Question: Count the number of objects in the diagram.
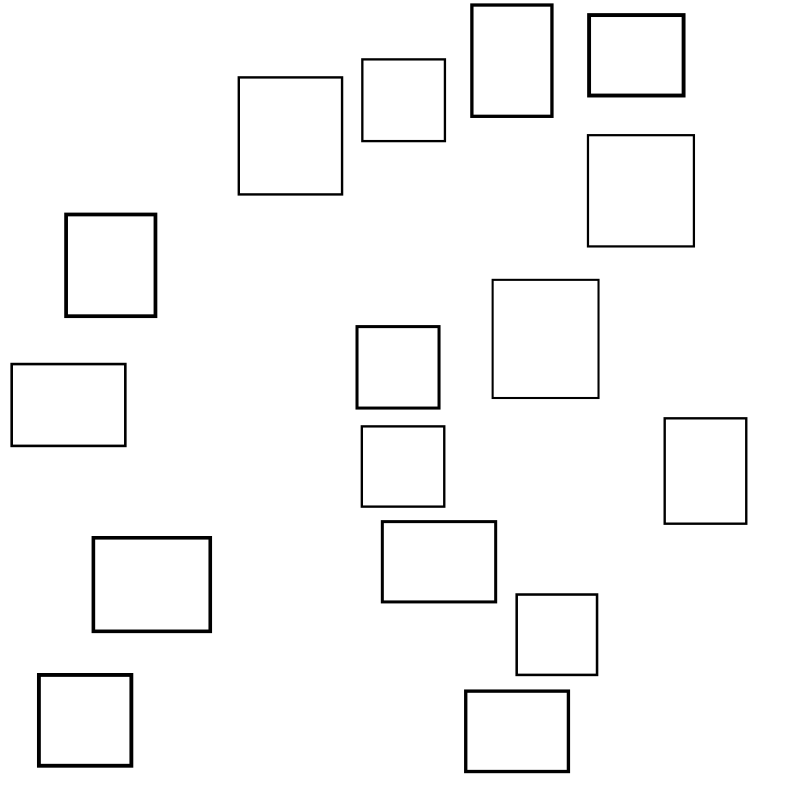
Answer: 16